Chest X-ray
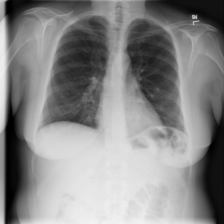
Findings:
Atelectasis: negative
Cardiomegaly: negative
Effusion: negative
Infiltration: negative
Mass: negative
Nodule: negative
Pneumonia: negative
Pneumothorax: negative
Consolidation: negative
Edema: negative
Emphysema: negative
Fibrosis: negative
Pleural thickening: negative
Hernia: negative